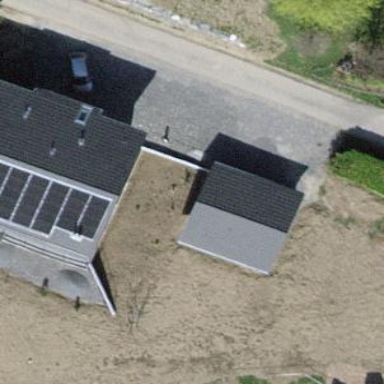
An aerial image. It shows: Group of garages.